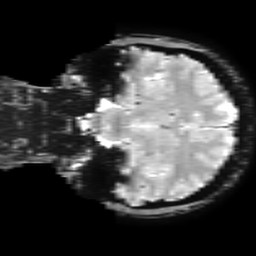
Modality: T2starw
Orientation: coronal
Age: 30
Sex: male
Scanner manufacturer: ge
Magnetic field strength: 3 T
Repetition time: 0.65 s
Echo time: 0.02 s